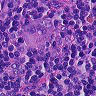
Metastatic tissue present: yes